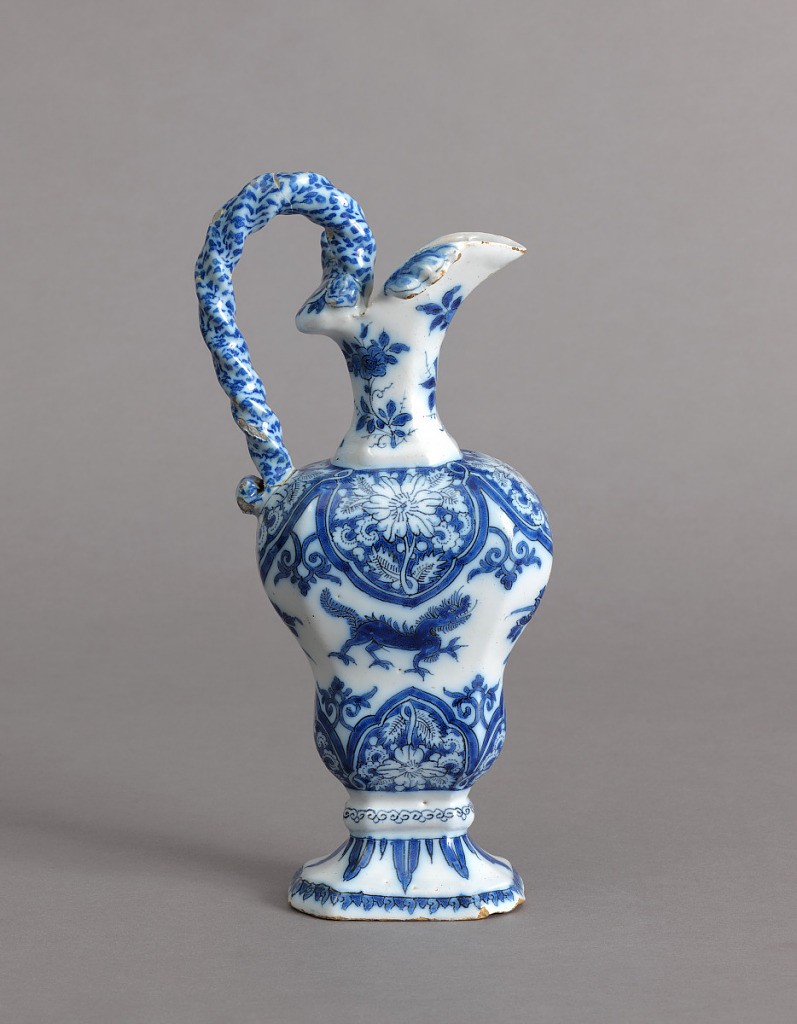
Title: ewer
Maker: Grieksche A [de] (the Greek A Factory), Delft, Netherlands, founded 1658
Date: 1686–1701
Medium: Tin-glazed earthenware
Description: Eight-sided, flattened, inverted pear-shaped body on raised foot, looped handle, slender neck, everted spout with leaf-shaped flanges at sides; painted in underglaze blue on white with dark outlines (trek) on body with dragons bordered by lambrequins, leaf border base, flowers neck, spots handle.